Interaction volume radius: 5 \u00c5
Interaction volume height: 15 \u00c5
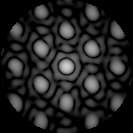
Disorder parameter: 0.1914